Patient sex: F
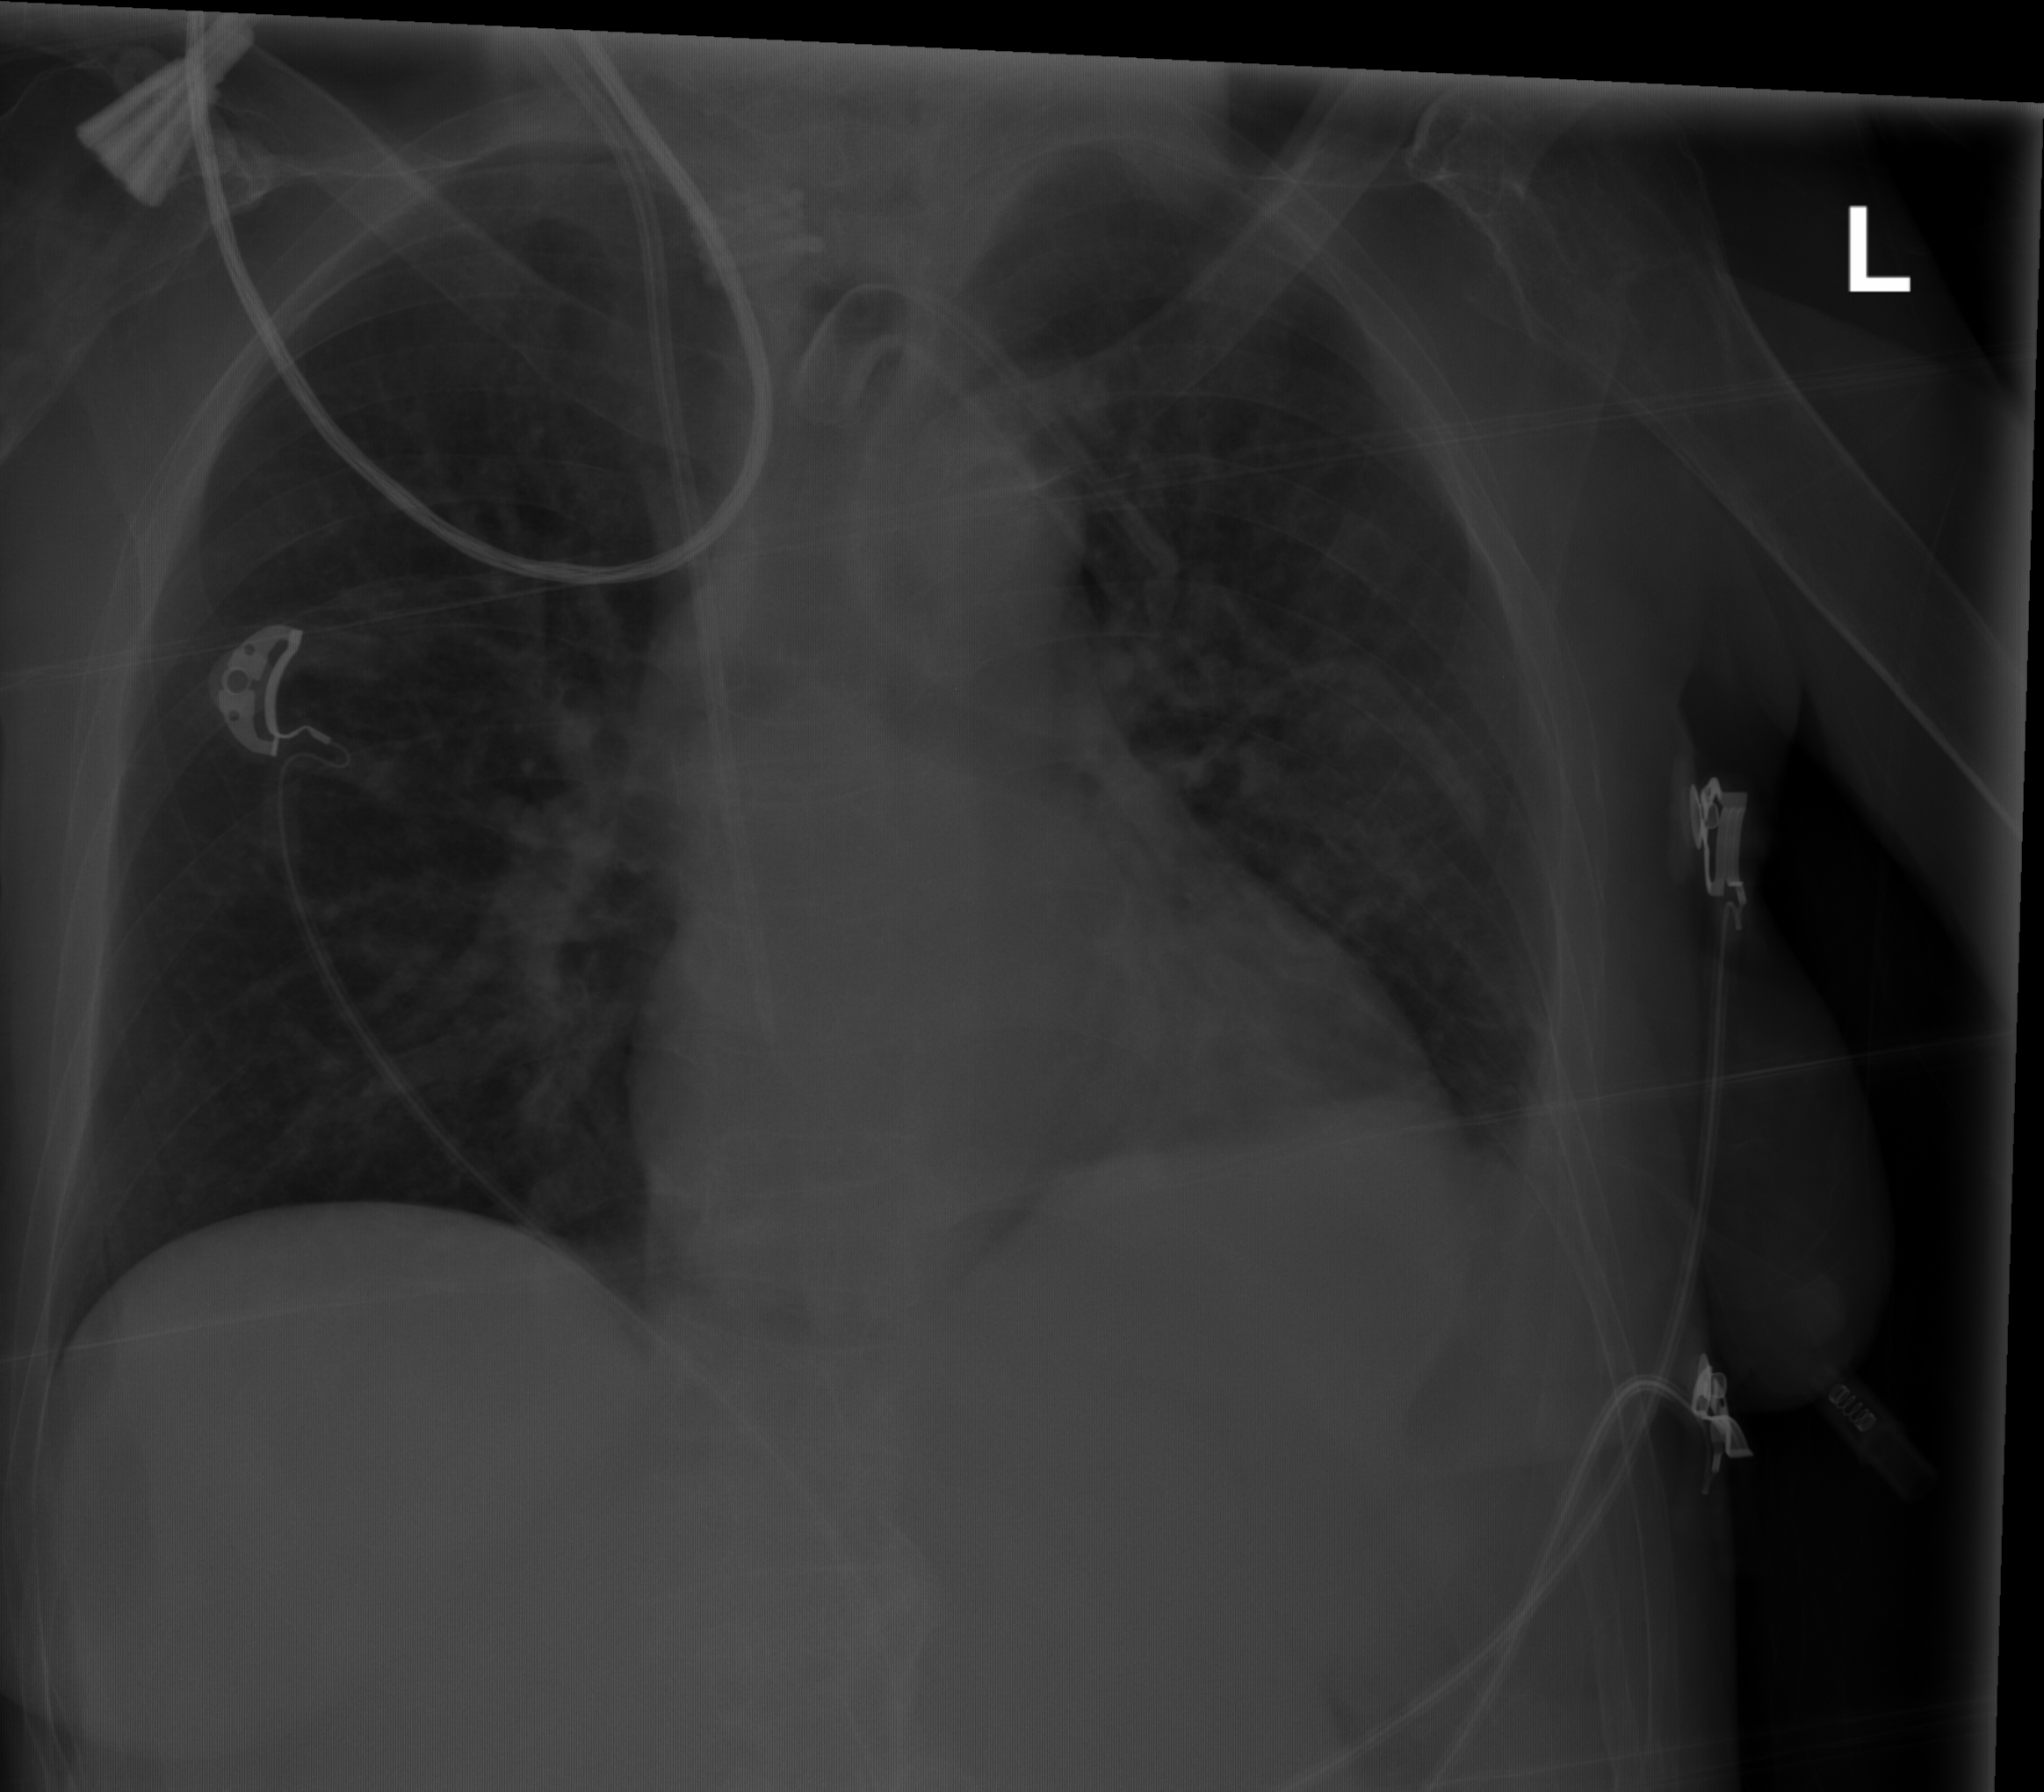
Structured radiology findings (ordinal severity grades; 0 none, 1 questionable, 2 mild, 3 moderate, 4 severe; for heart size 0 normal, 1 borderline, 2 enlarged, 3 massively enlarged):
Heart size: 0
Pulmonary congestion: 2
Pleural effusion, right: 0
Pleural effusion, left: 0
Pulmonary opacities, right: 0
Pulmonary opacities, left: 0
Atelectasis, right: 0
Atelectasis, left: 0